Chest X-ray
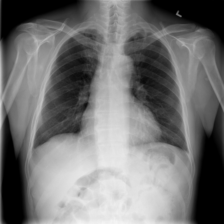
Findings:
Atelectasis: negative
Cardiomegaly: negative
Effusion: negative
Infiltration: negative
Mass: negative
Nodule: negative
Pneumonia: negative
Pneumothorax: negative
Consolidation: negative
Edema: negative
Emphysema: negative
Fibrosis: negative
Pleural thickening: negative
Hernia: negative